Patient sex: F
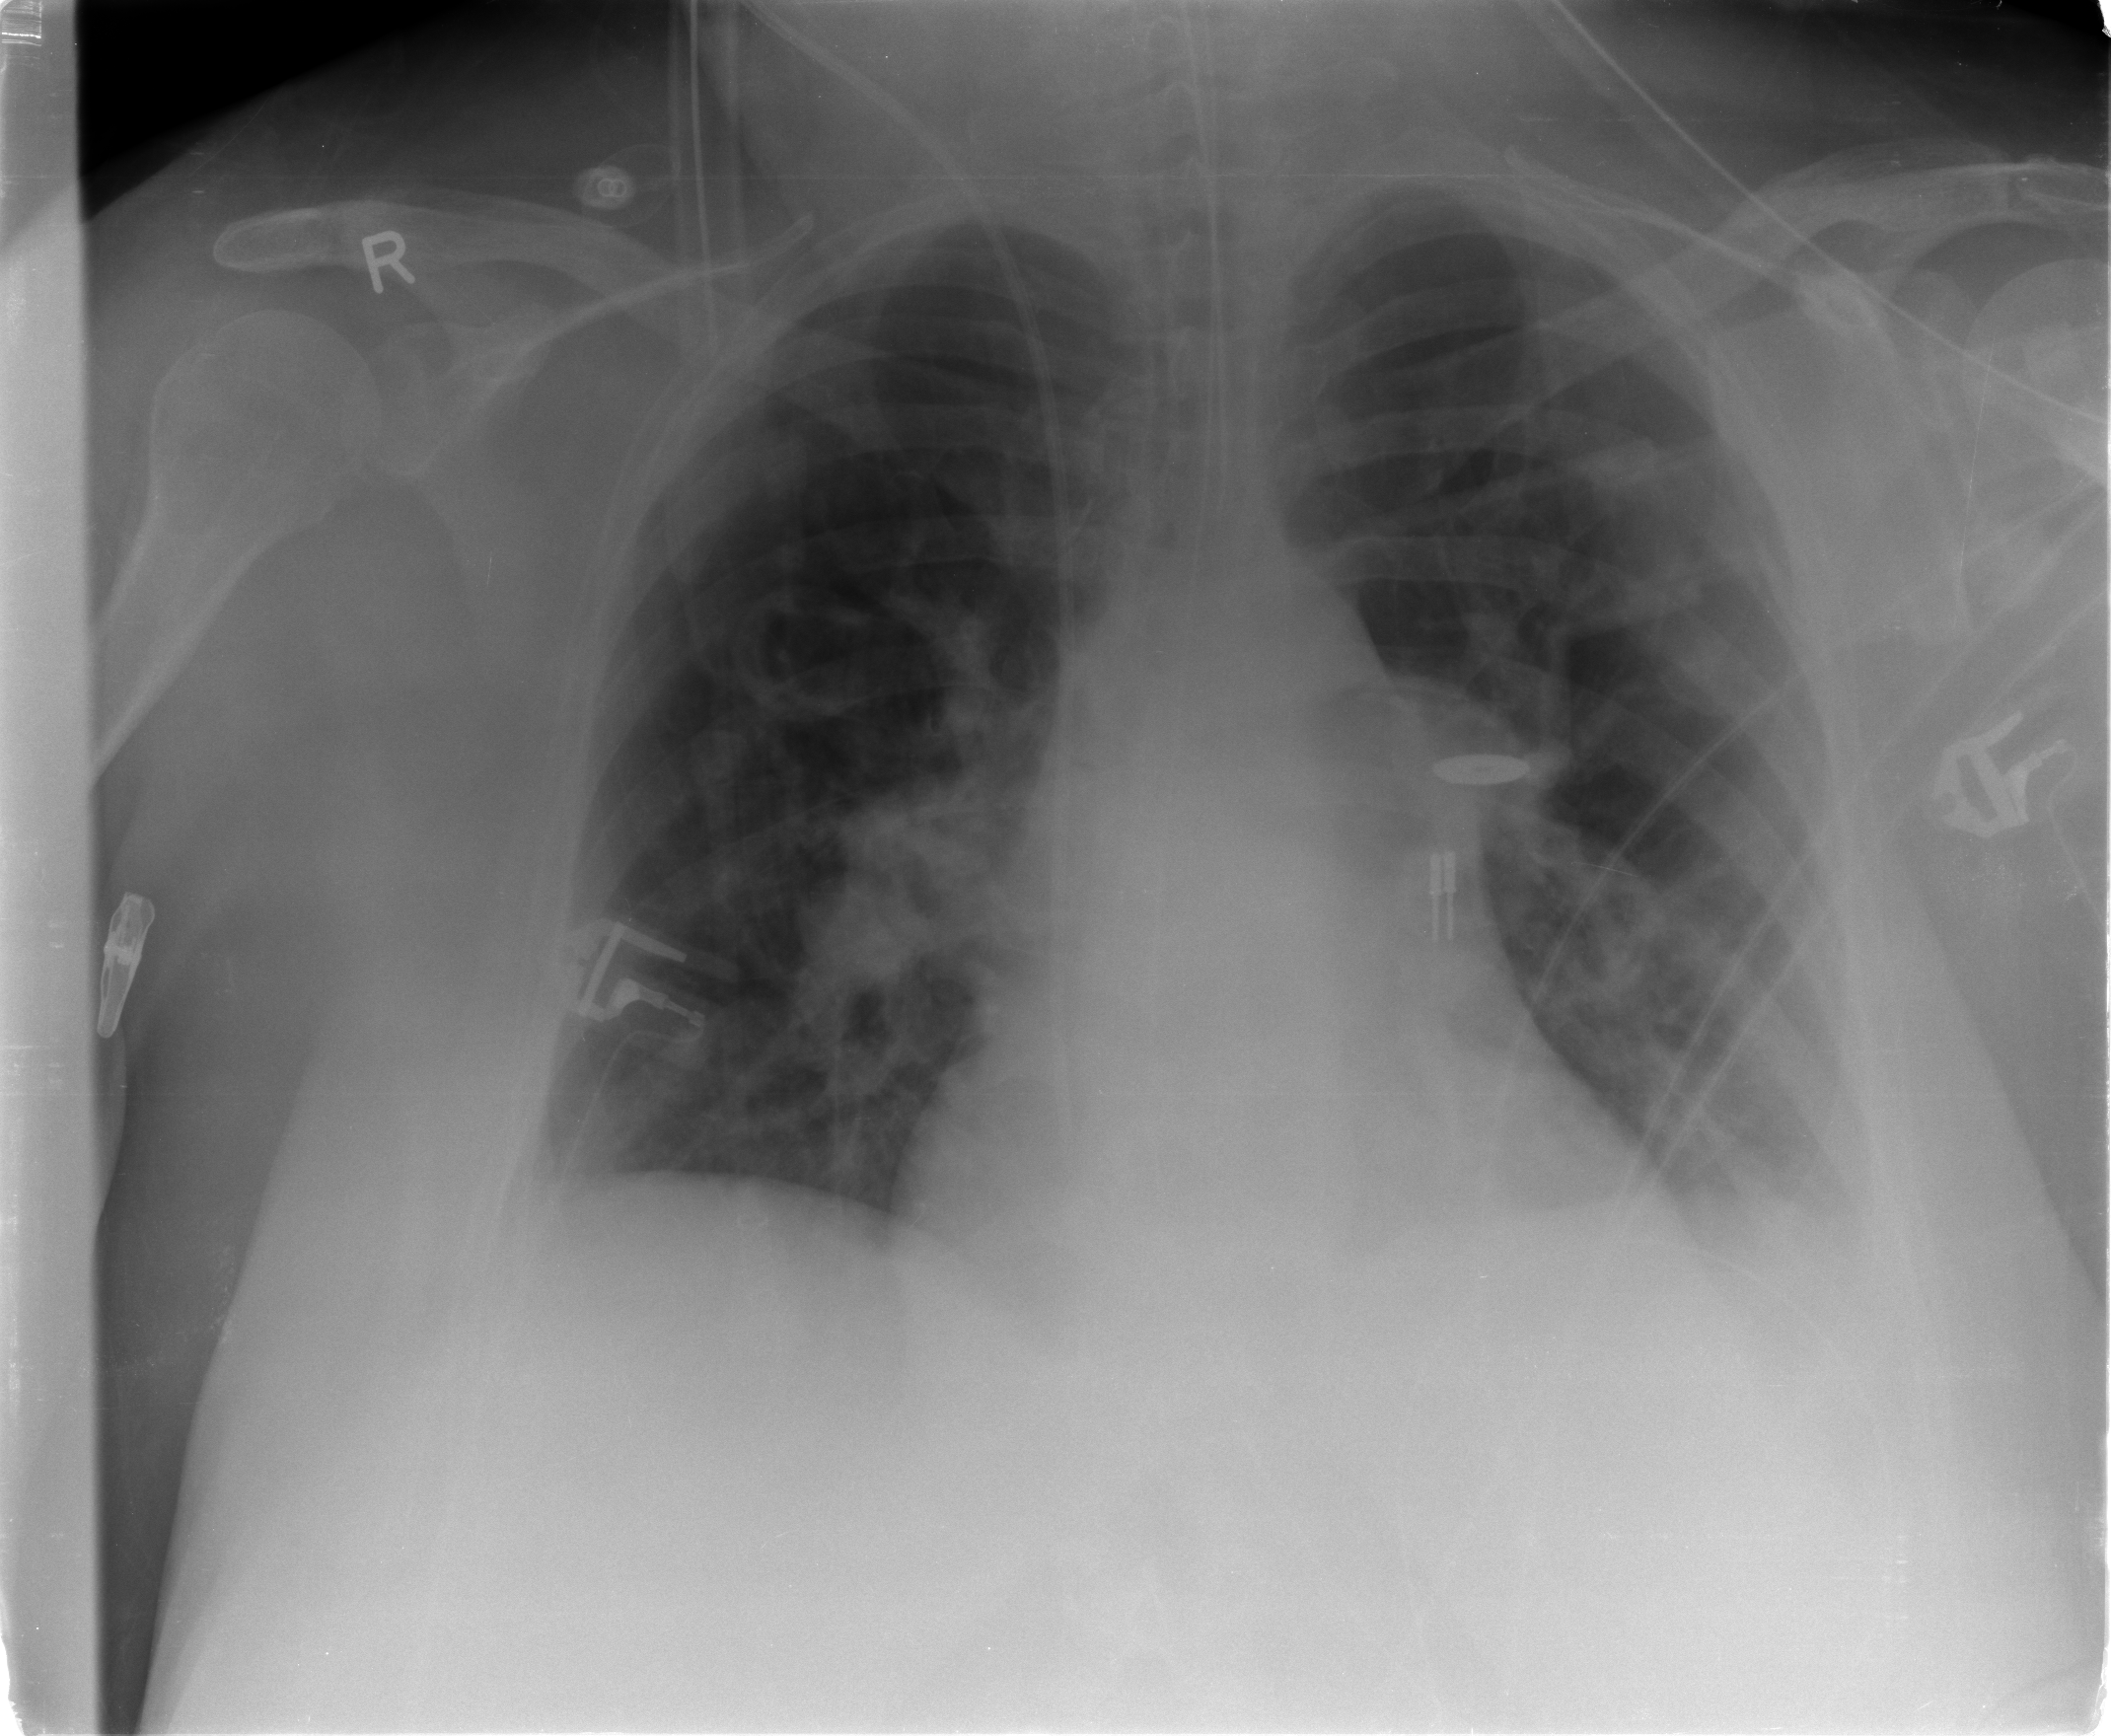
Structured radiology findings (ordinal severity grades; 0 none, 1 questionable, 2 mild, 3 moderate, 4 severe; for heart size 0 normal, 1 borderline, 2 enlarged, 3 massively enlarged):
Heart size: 2
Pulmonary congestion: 2
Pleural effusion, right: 0
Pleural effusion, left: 0
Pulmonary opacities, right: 3
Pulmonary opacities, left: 3
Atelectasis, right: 1
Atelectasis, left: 3